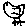
Label: bird